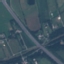
Land use / land cover: Highway